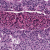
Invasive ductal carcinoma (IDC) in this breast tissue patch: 0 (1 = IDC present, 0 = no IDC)